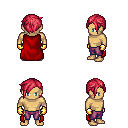
a pixel art fantasy rpg character, male body template, human, tanned skin, red cape, magenta pants, ruby red pixie cut hairstyle, gold gloves, four views (front, back, left, right), 2x2 character sprite sheet, small pixel art, hard edges, no anti-aliasing